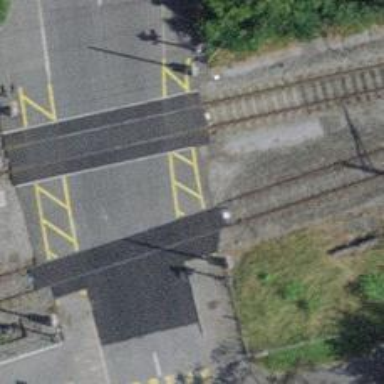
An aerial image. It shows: Level crossing along the railway.